Question: I want to make header like on the photo:
Now it looks like that:
<URL>
Here is the html code:
'''
<header class="header">
<div class="container">
<nav class="navBar">
<div class="navBar-wrapper">
<div class="img-logo">
<img src="./img/logo.jpg" alt="" srcset=""></div>
<div class="home">Home</div>
<div class="aboutUs">About us</div>
<div class="findSpace">Find space</div>
<div class="share-space">Share space</div>
<div class="promoteSpace">Promote space</div>
</div>
</nav>
</div>
</header>
'''
And here is css:
Is there any way to add space between logo and move the navigation to the left?
'''
body{
font-family:"Poppins",sans-serif;
font-weight: 400;
}
.container{
max-width: 1110px;
margin-left: auto;
margin-right: auto;
}
.header{
height: 112px;
width: 100%;
background: #fff;
filter: drop-shadow(0px 4px 4px rgba(0, 0, 0, 0.25));
}
.navBar-wrapper{
display: flex;
align-items: center;
justify-content: space-between;
}
.navBar-wrapper div{
font-size: 16px;
line-height: 24px;
color: #323232;
margin-top: 28px;
}
.home{
font-weight: 700 !important;
color:#F78434 !important;
}
'''
How can I make a space between logo and nav?
Tried to access second child using nth-child(2), but that didn't work.
Code snippet: <URL>
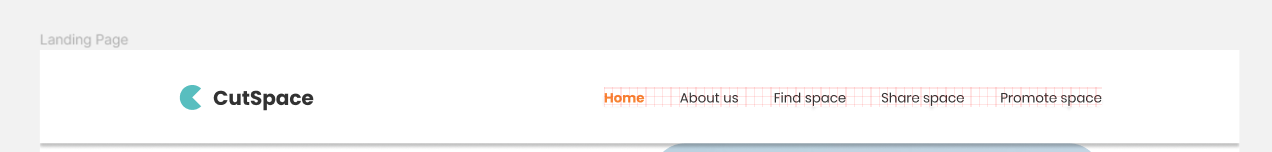
Answer: You can do that by simply applying 'margin-right: auto;' to the 'img-logo'-container.
Note that this will affect the parent containers 'justify-content: space-between;', so I would suggest applying another CSS-property such as 'gap: 10px;' to 'navBar-wrapper'.
Alternatively, you could wrap all the links in the navbar inside another container for better control in your navbar.
'''
body {
font-family: "Poppins", sans-serif;
font-weight: 400;
}
.img-logo img {
max-width: 100px;
}
.img-logo {
margin-right: auto;
}
.container {
max-width: 1110px;
margin-left: auto;
margin-right: auto;
}
.header {
height: 112px;
width: 100%;
background: #fff;
filter: drop-shadow(0px 4px 4px rgba(0, 0, 0, 0.25));
}
.navBar-wrapper {
display: flex;
align-items: center;
justify-content: space-between;
gap: 10px;
}
.navBar-wrapper div {
font-size: 16px;
line-height: 24px;
color: #323232;
margin-top: 28px;
}
.home {
font-weight: 700 !important;
color: #F78434 !important;
}
'''
'''
<header class="header">
<div class="container">
<nav class="navBar">
<div class="navBar-wrapper">
<div class="img-logo">
<img src="https://4m4you.com/wp-content/uploads/2020/06/logo-placeholder.png" alt="" srcset=""></div>
<div class="home">Home</div>
<div class="aboutUs">About us</div>
<div class="findSpace">Find space</div>
<div class="share-space">Share space</div>
<div class="promoteSpace">Promote space</div>
</div>
</nav>
</div>
</header>
'''